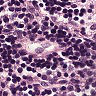
Metastatic tissue present: no